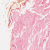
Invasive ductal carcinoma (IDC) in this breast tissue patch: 0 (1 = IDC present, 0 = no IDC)